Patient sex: M
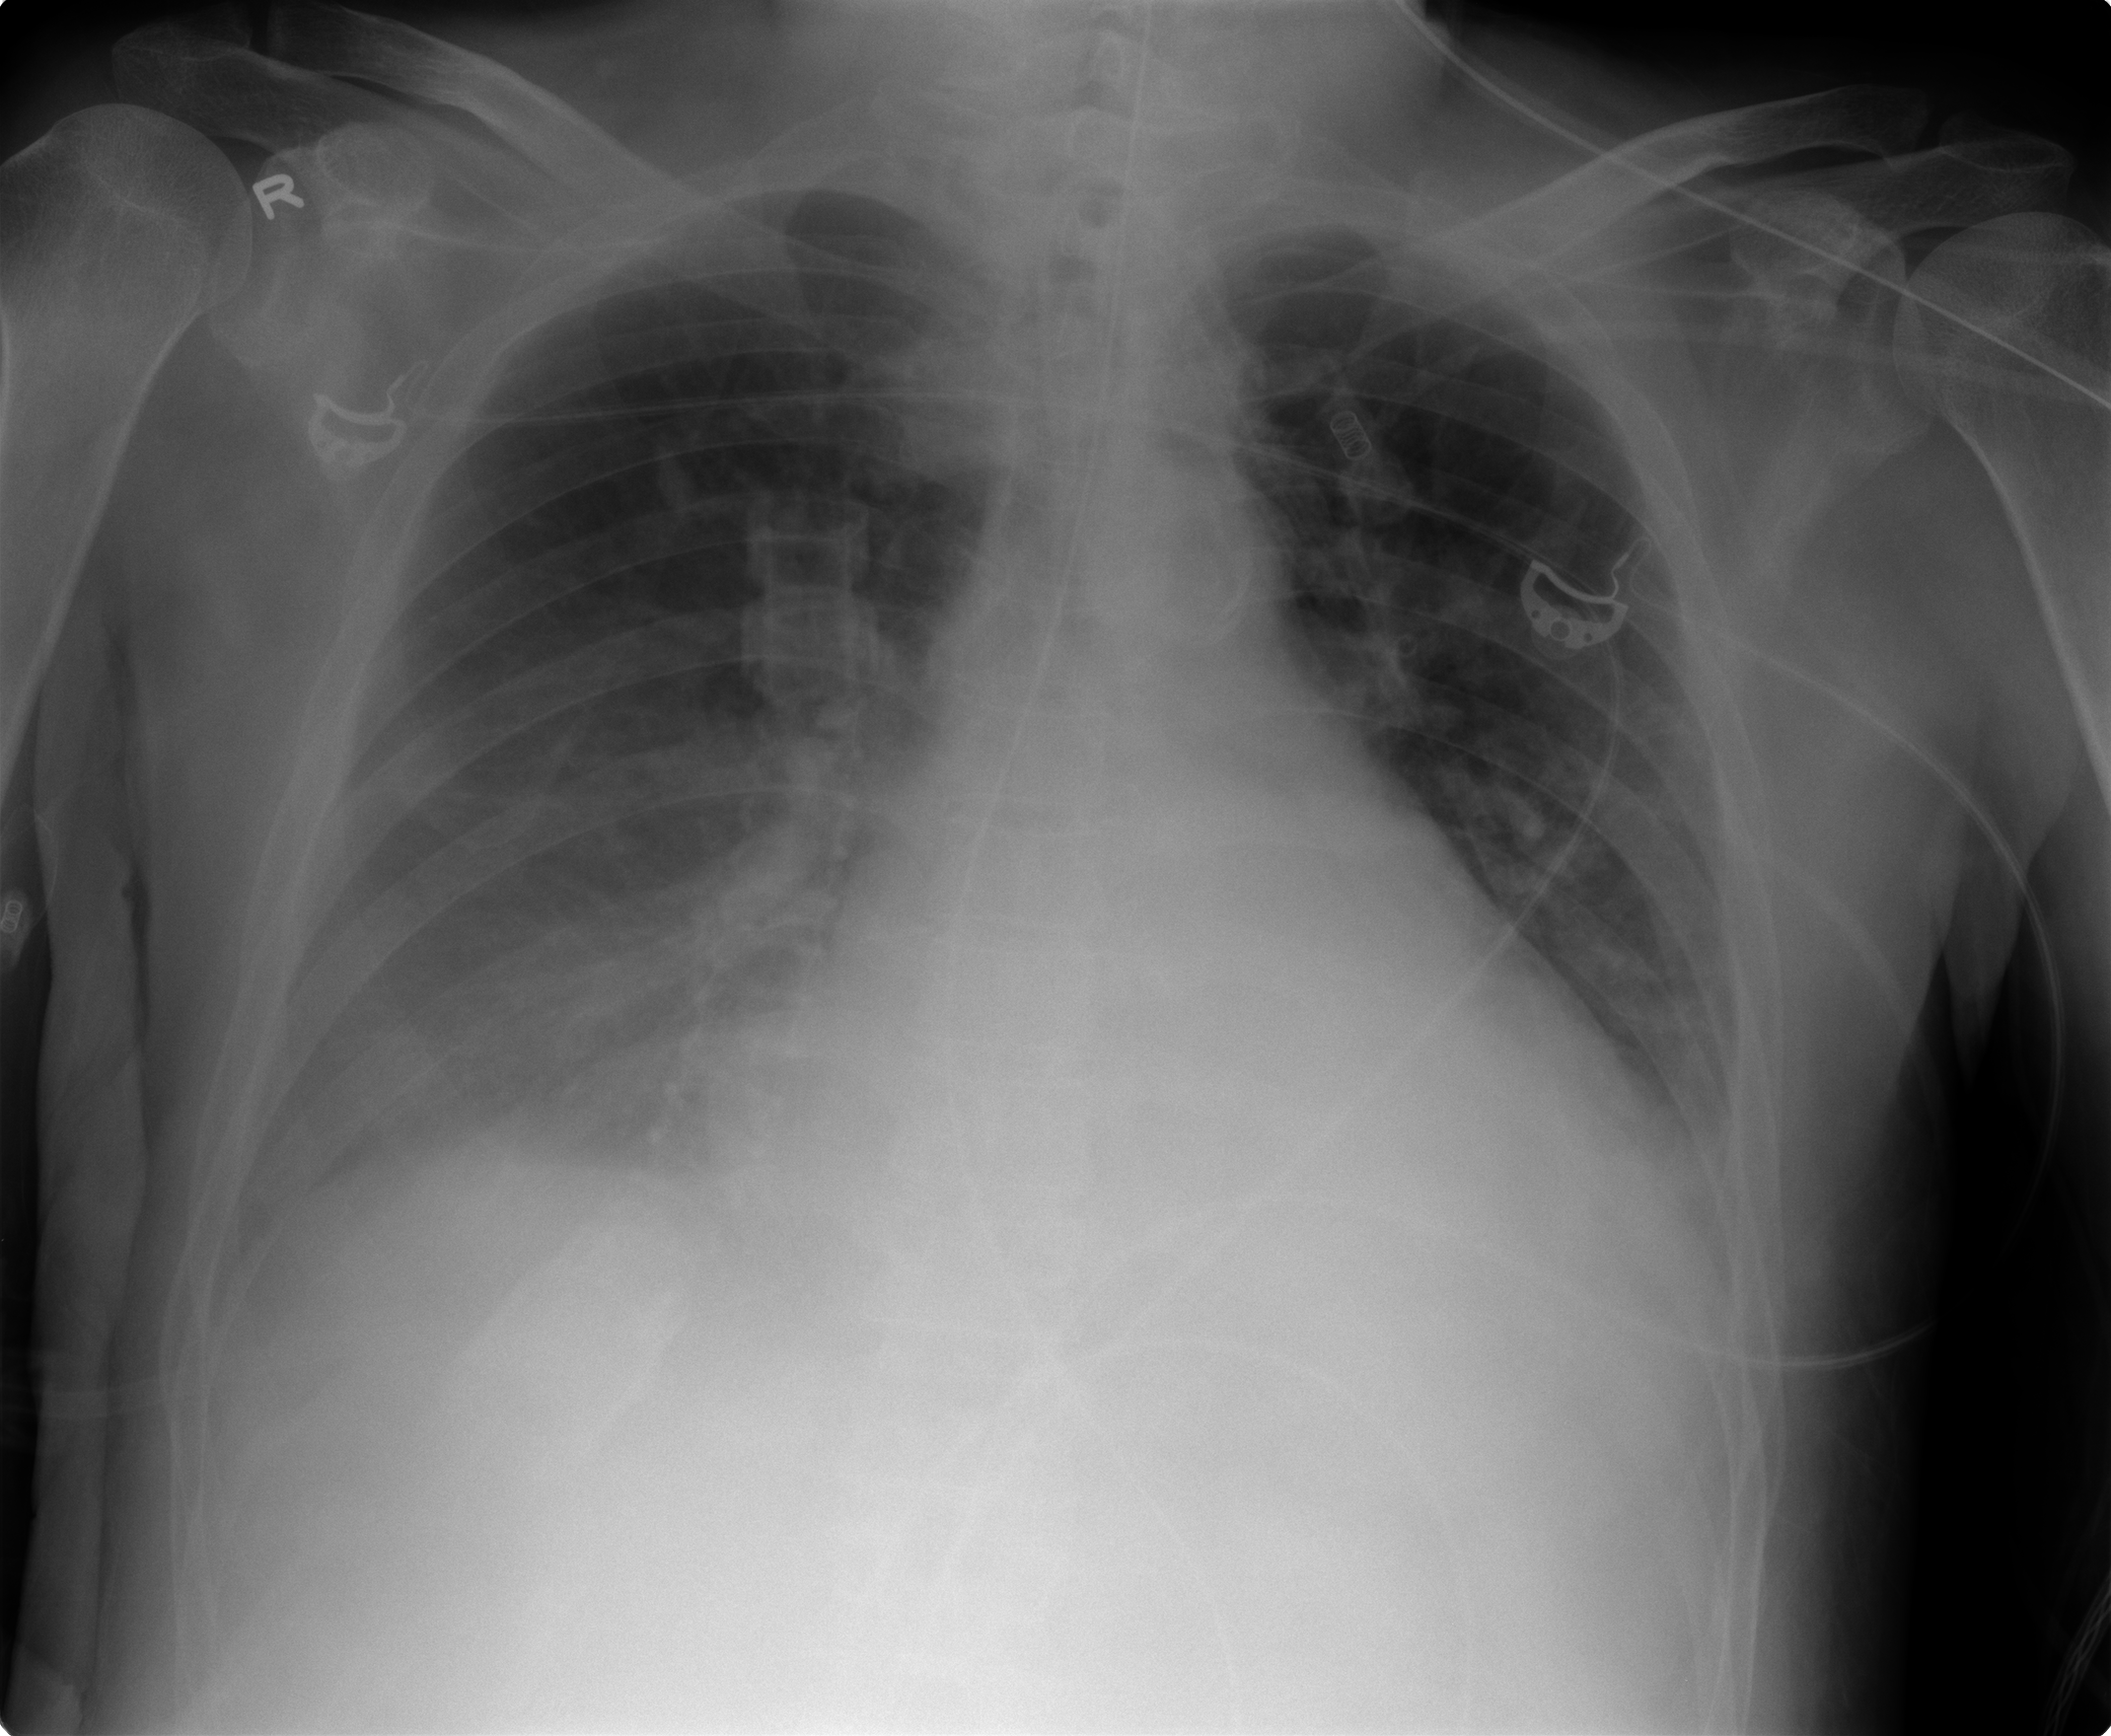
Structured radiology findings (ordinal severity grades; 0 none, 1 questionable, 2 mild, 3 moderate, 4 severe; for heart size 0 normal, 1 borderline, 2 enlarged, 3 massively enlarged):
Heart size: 2
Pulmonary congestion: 2
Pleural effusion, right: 2
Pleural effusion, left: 2
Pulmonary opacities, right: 1
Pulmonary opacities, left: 0
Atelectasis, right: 2
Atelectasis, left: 2